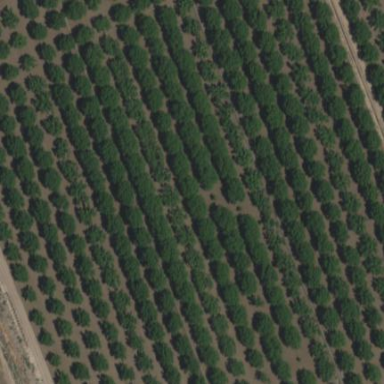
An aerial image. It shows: Orchard.